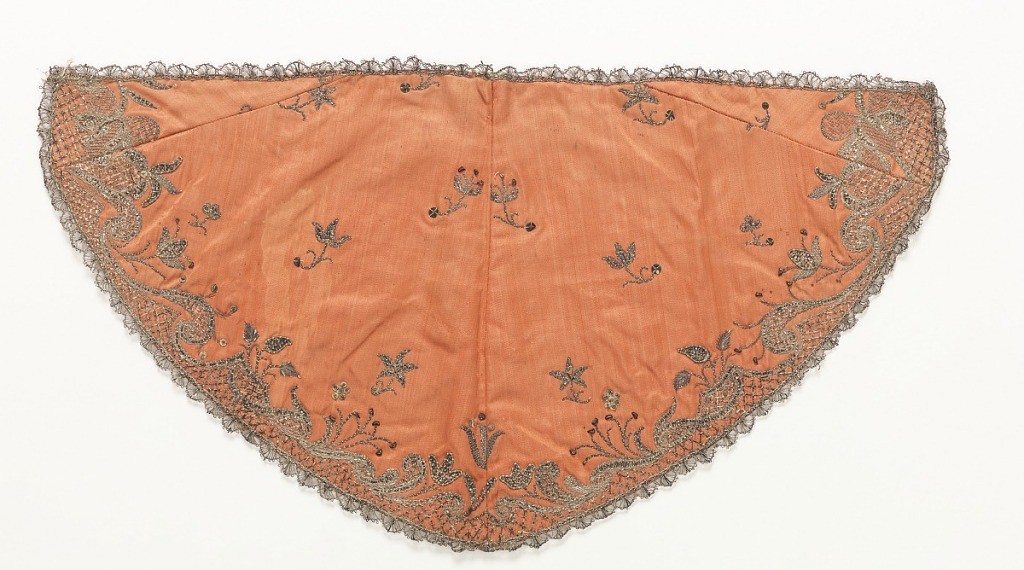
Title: Cape
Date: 18th century
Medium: silk, metallic thread Technique: embroidered on satin weave
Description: Cape for an altar figure in pink satin embroidered in silver thread in a flower and foliage design. Scattered small detached flower design. Edging of narrow silver lace.